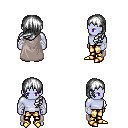
a pixel art fantasy rpg character, male body template, dark elf, purple skin, gray cape, gold greaves, white left-swept hairstyle, white cloth bandages, gold boots, four views (front, back, left, right), 2x2 character sprite sheet, small pixel art, hard edges, no anti-aliasing